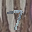
Label: 7